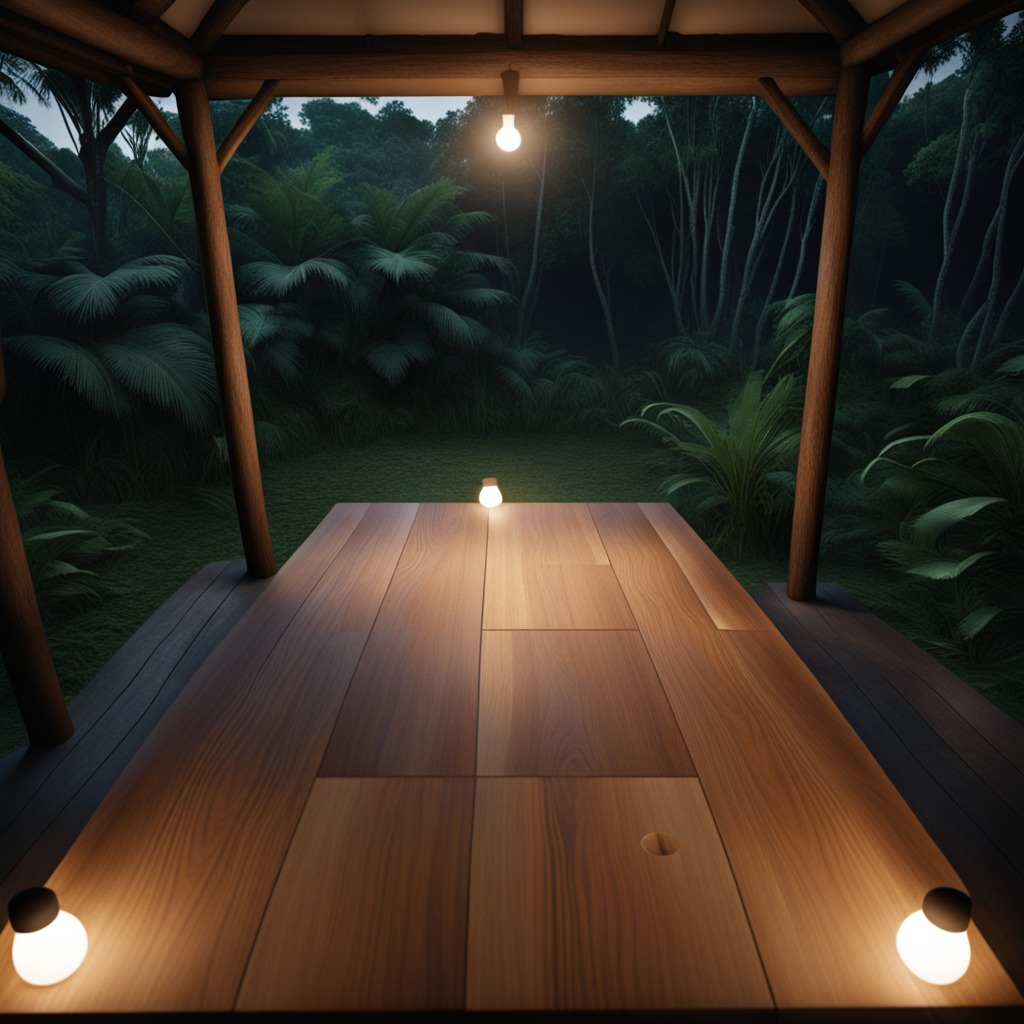
A rubber O-ring is lying on a wooden table inside a jungle field workshop tent at night.